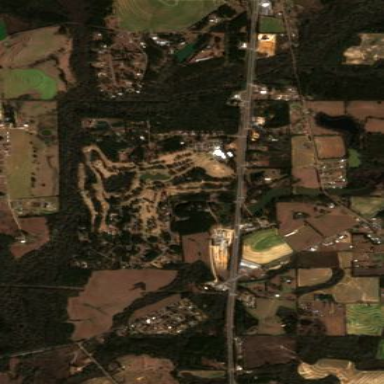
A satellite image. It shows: Golf course.